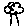
Label: tree